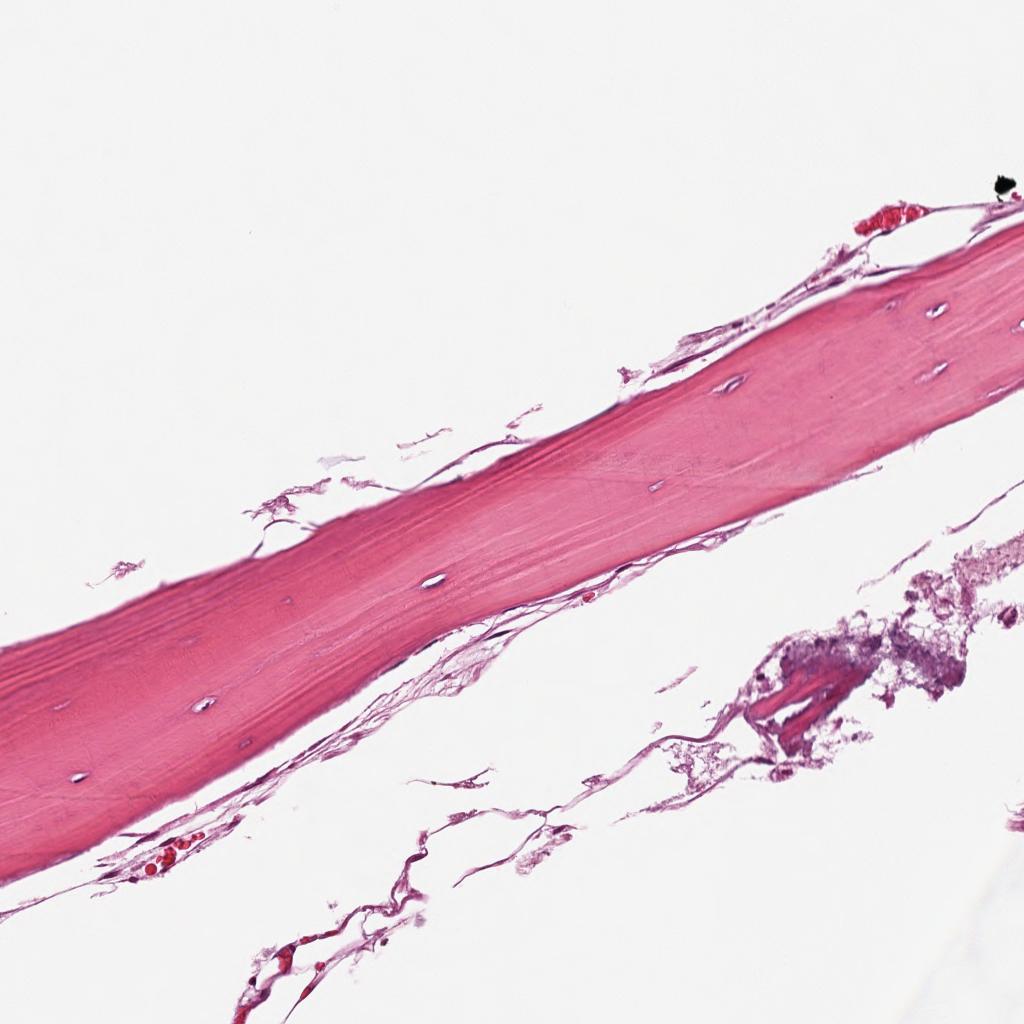
Label: Non-Tumor